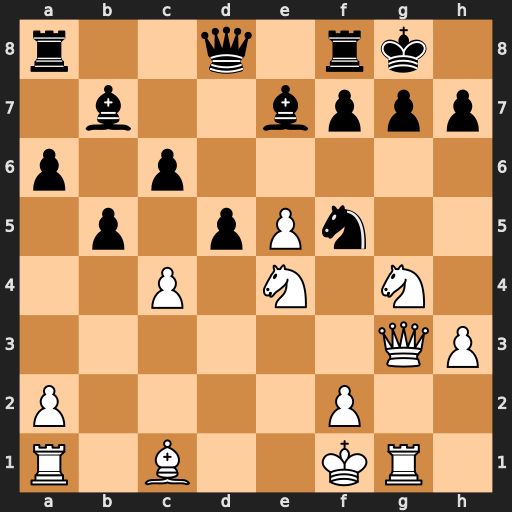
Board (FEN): r2q1rk1/1b2bppp/p1p5/1p1pPn2/2P1N1N1/6QP/P4P2/R1B2KR1
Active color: w
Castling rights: -
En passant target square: -
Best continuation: Nh6+ Kh8 Nxf5